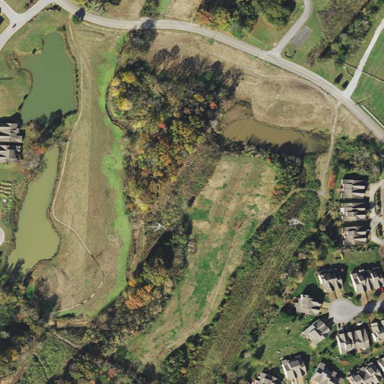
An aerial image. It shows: Golf course surrounded by greenery.